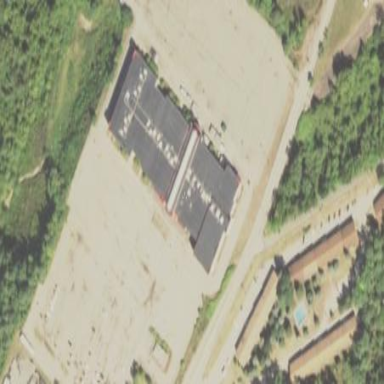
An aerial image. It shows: Marketplace building.